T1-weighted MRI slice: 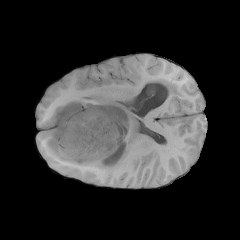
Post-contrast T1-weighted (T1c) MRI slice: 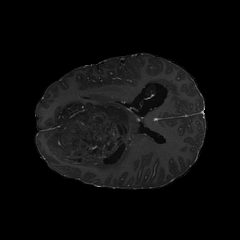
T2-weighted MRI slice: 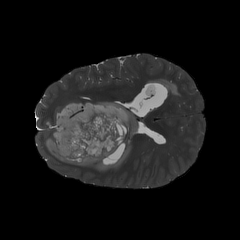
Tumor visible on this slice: yes